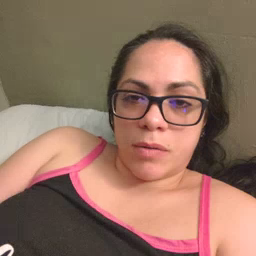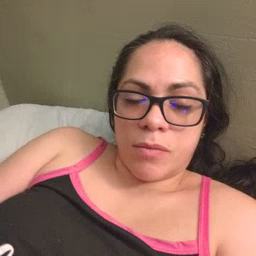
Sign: uncle